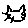
Label: cat